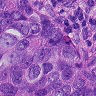
Metastatic tissue present: yes